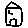
Label: house